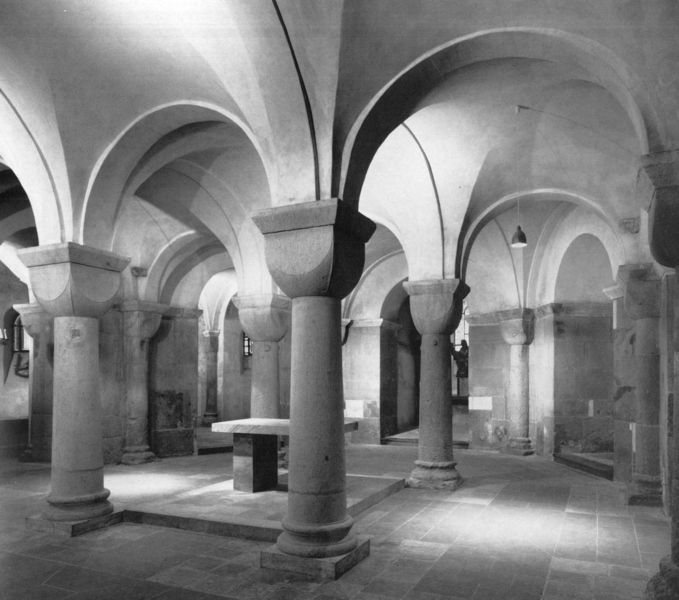
Titel: St. Maria im Kapitol in Köln
Standort: Köln, St. Maria im Kapitol (EU - D - NRW)
Schlagwörter: fenster, lampe, lampen, licht, schwarz, säule, säulen, tisch, weiss, alt, stein, kirche, boden, bogen, stufe, stufen, platte, foto, bögen, eingang, stütze, gewölbe, schwarzweiss, altar, kapitell, photo, kreuzgratgewölbe, mittelalter, romanik, ausgang, basis, krypta, stylobat, speyer, würfelkapitelle, bais, sylobar, stylobar